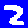
Digit: 2